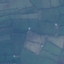
Land use / land cover class: Pasture